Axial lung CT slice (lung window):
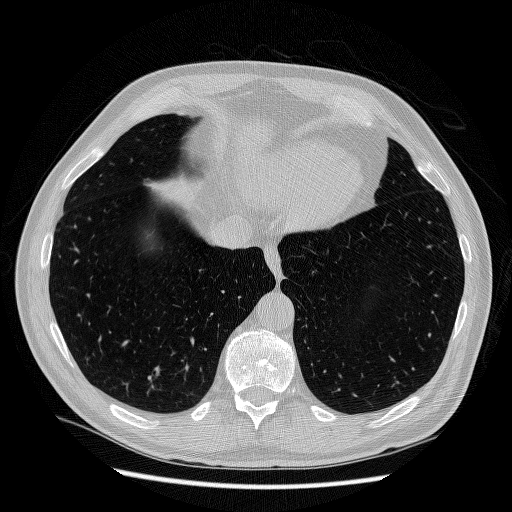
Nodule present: no